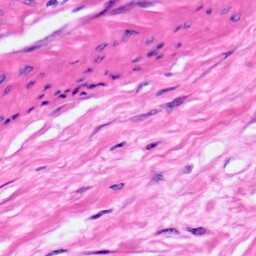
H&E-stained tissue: Pancreatic